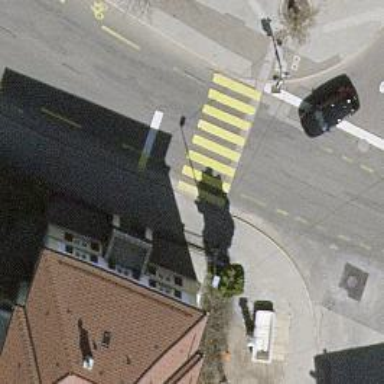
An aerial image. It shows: Marked road crossing.